Interaction volume radius: 5 \u00c5
Interaction volume height: 15 \u00c5
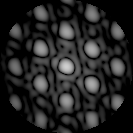
Disorder parameter: 0.1938